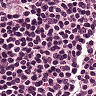
Metastatic tissue present: no